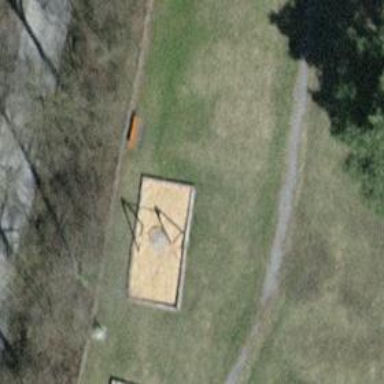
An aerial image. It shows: Playground with swings.